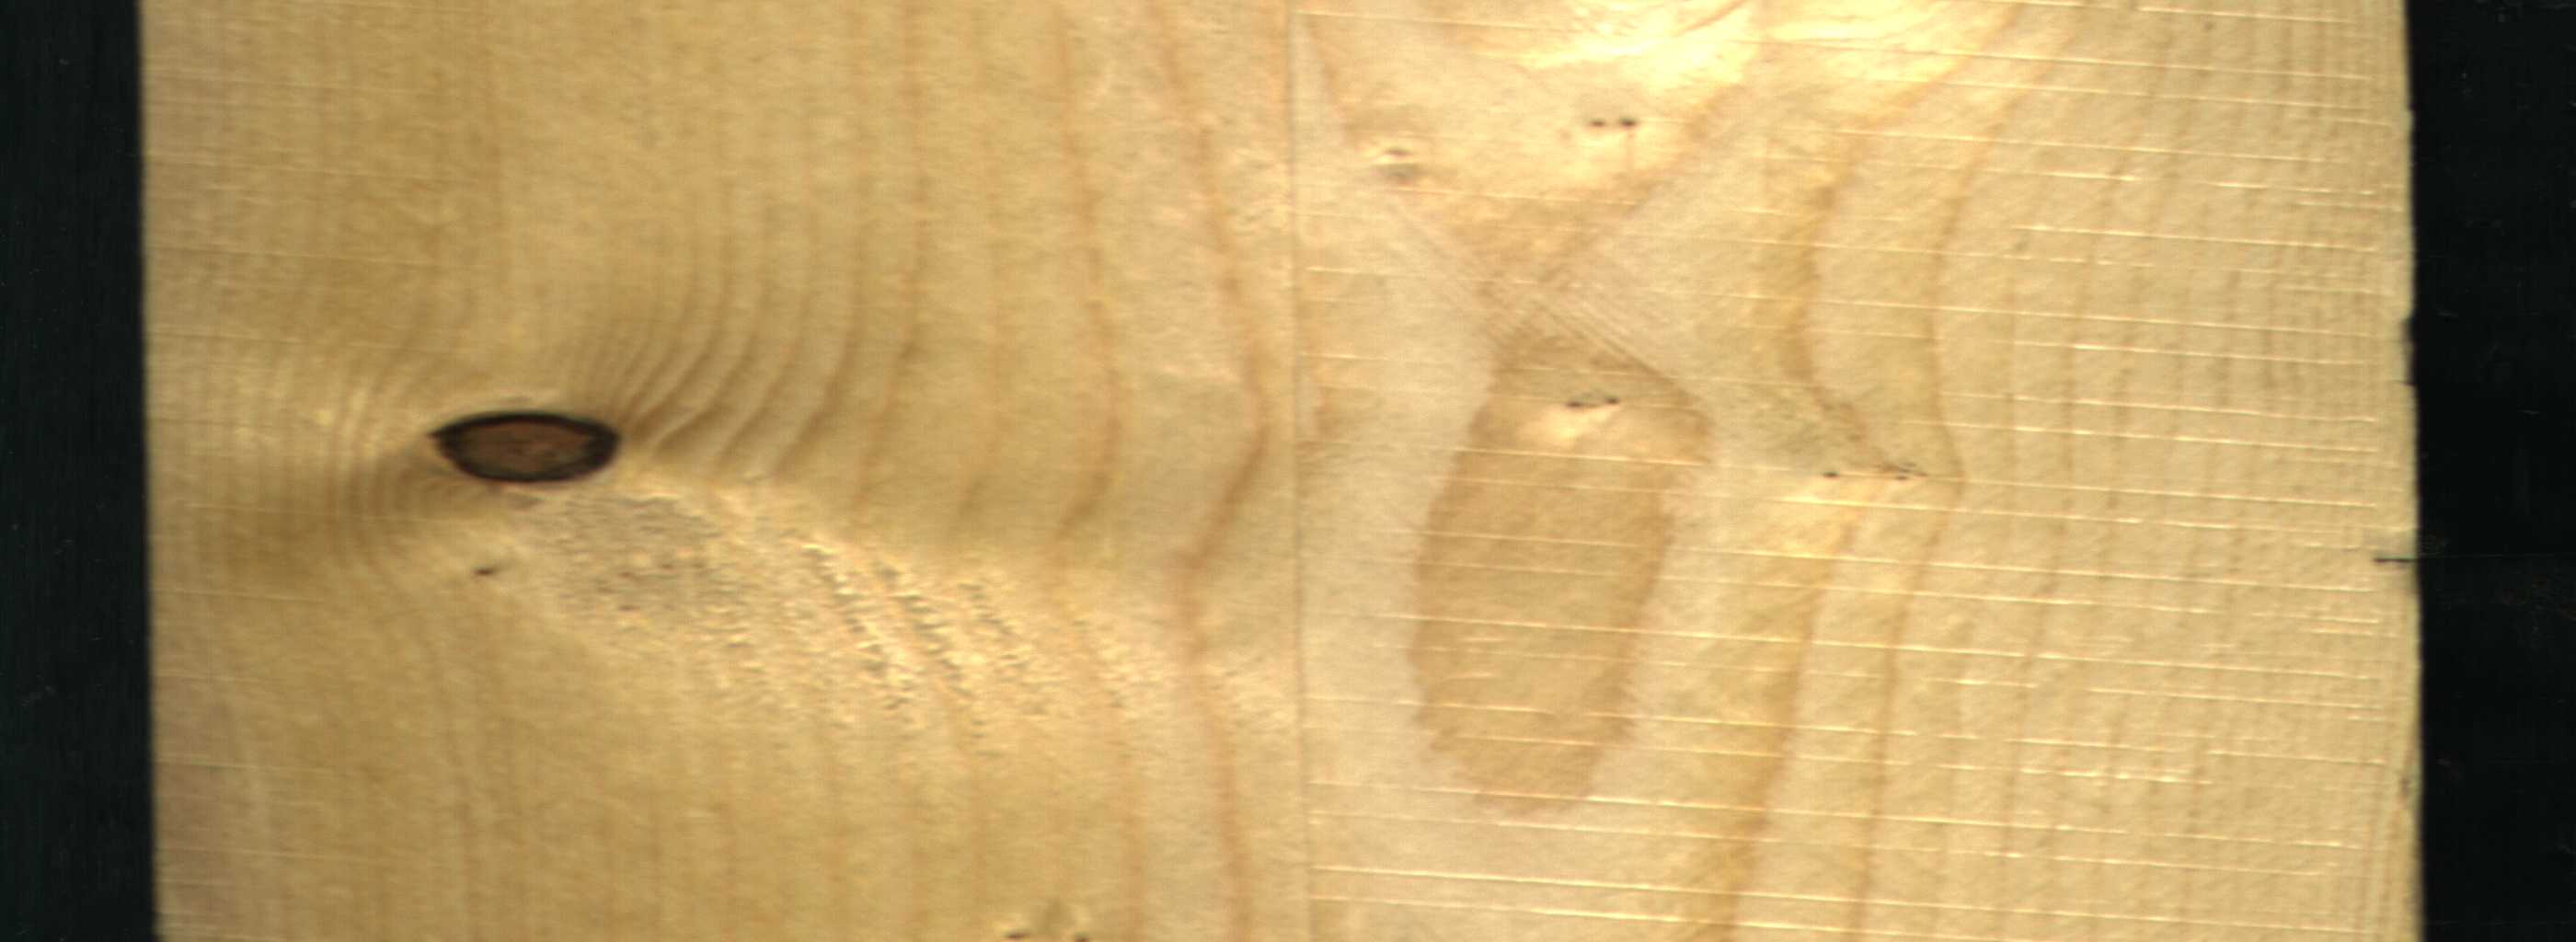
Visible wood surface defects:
Dead_Knot